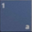
Piece: xx